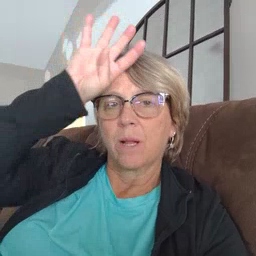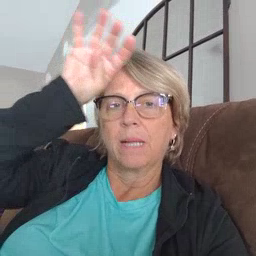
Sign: fireman